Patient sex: F
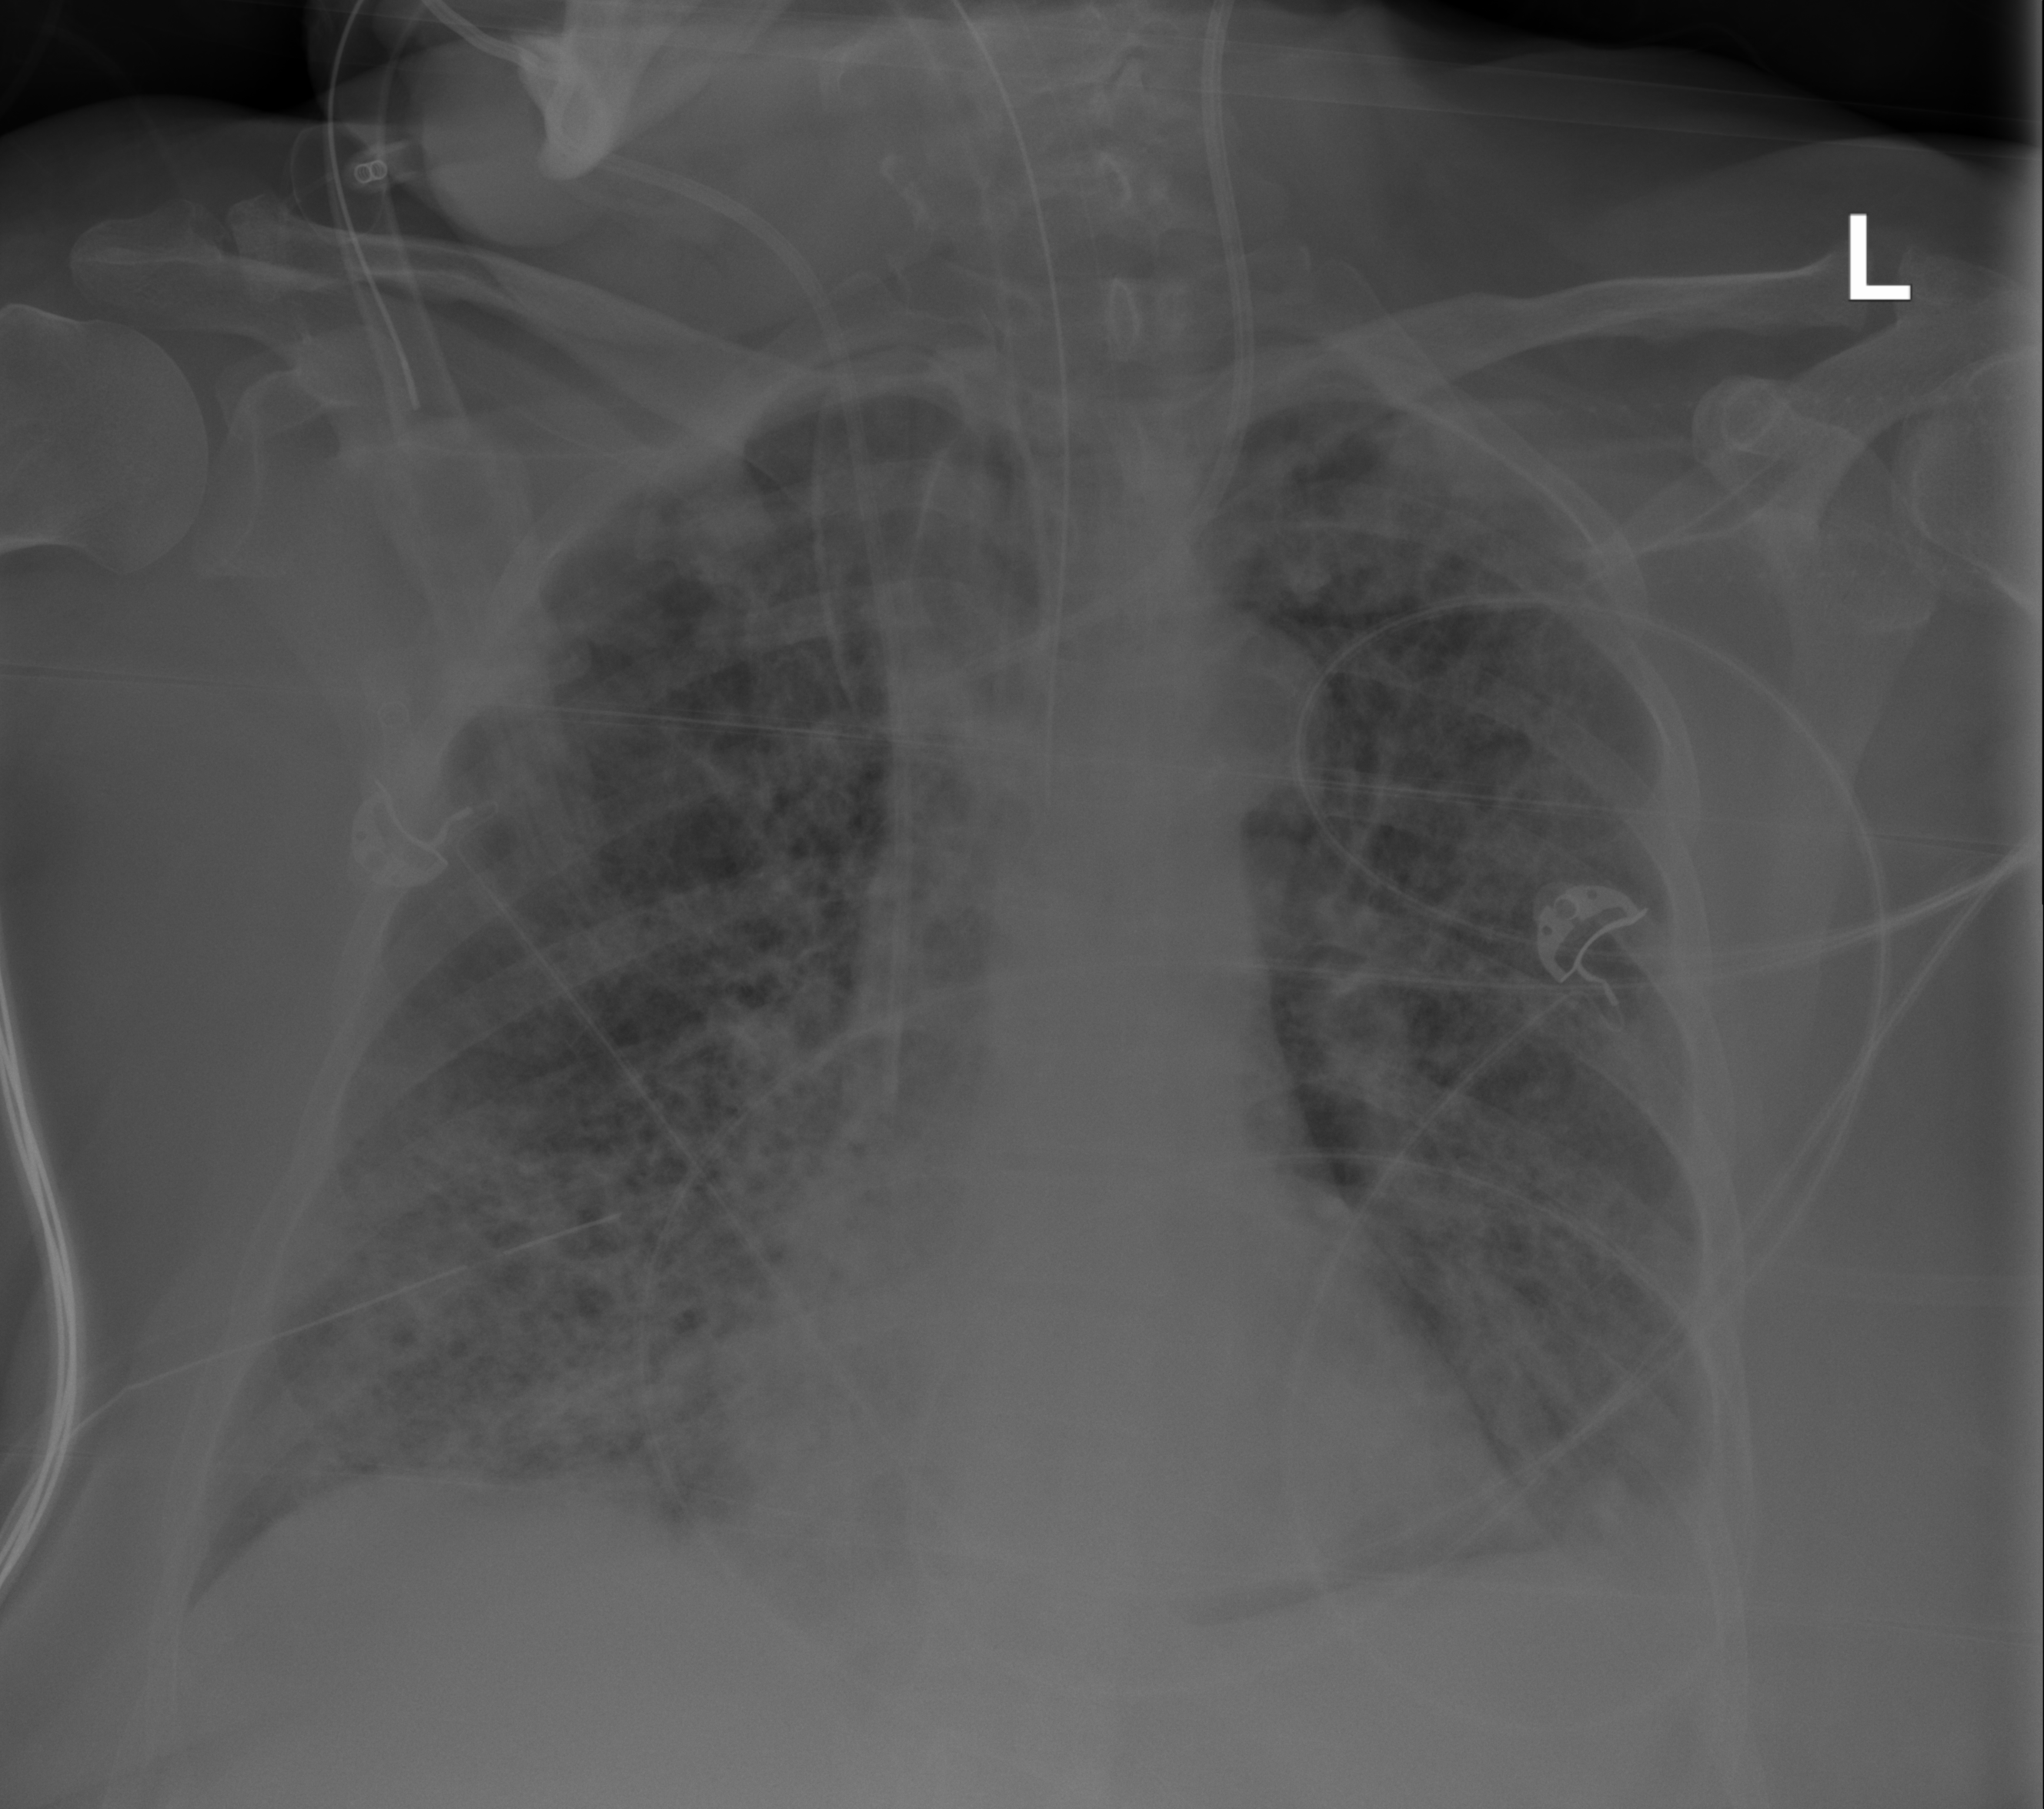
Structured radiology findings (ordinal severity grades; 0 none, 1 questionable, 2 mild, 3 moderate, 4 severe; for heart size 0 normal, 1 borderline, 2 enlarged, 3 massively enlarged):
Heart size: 0
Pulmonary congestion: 0
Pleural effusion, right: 0
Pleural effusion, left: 2
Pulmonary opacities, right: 3
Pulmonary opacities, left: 3
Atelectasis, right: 3
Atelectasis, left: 3